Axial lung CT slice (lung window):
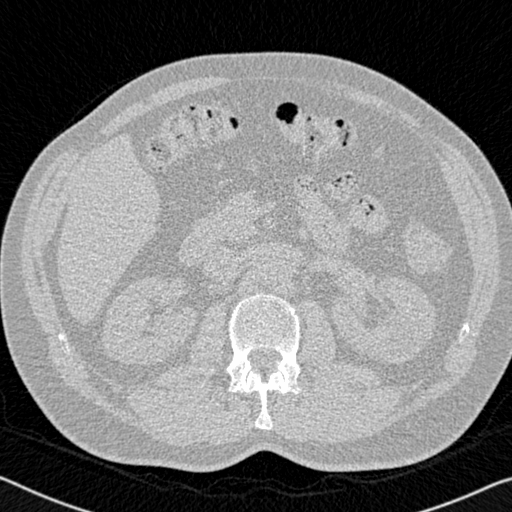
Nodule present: no